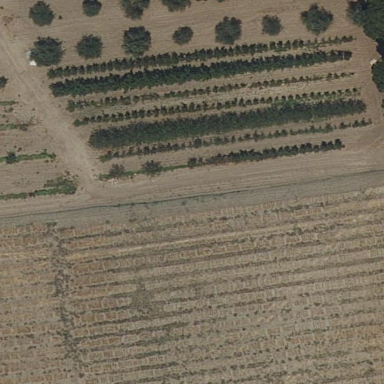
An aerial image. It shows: Orchard.